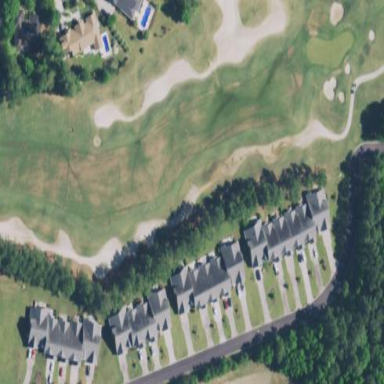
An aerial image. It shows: Golf bunker filled with natural sand.